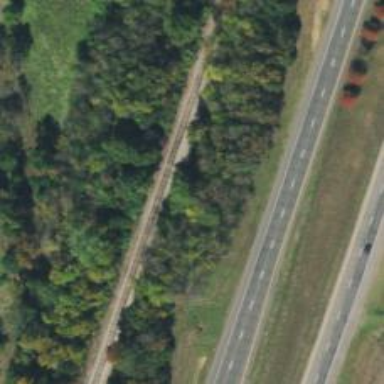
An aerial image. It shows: Railway track.